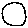
Label: moon